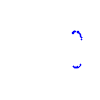
Particle: kaon